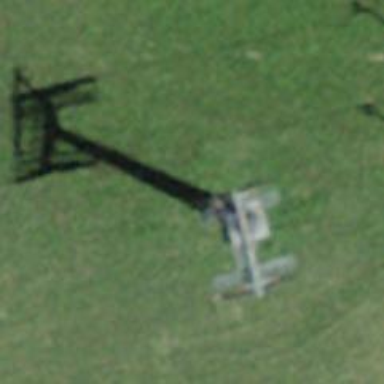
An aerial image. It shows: Pylon used for aerialway.